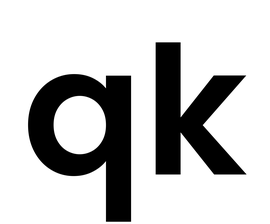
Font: Poppins-SemiBold